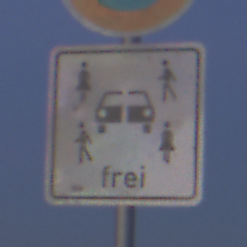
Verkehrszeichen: CarsharingfahrzeugeFrei
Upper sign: AbsolutesHalteverbot
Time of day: SunriseSunset
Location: Outdoor (Nature)
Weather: Clear
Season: NotSpecified
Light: Natural